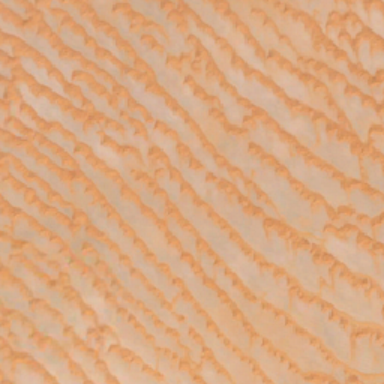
There are many zonal dunes in this desert .